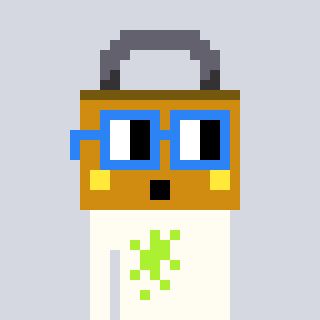
a pixel art character with square blue glasses, a lock-shaped head and a grayscale-colored body on a cool background